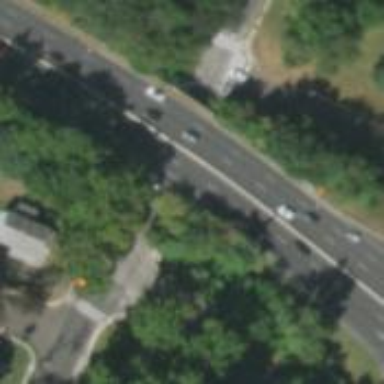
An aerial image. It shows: Urban expressway bridge on trunk highway.